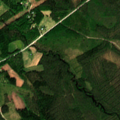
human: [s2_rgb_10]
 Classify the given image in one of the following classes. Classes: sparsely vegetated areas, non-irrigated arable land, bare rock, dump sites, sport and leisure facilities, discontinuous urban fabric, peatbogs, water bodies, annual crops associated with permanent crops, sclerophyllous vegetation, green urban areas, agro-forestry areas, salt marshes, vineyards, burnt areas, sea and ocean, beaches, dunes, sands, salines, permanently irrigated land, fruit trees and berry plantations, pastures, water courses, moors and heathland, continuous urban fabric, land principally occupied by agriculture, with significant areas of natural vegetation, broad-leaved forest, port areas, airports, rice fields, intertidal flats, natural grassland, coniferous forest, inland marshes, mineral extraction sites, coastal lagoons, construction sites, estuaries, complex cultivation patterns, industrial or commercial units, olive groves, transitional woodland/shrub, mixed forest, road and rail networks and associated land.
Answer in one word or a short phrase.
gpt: land principally occupied by agriculture, with significant areas of natural vegetation, coniferous forest, mixed forest, transitional woodland/shrub